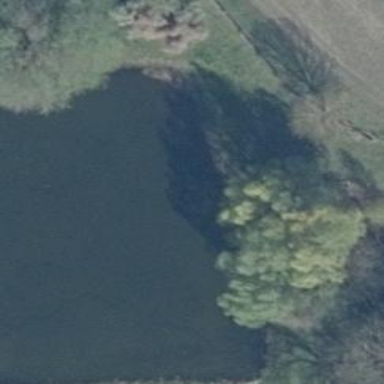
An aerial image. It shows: Pond surrounded by natural water.